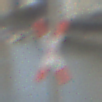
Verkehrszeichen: Andreaskreuz
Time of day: SunriseSunset
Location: Outdoor (Urban)
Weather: PartlyCloudy
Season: NotSpecified
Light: Natural